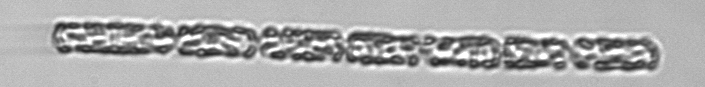
Label: Dactyliosolen_fragilissimus